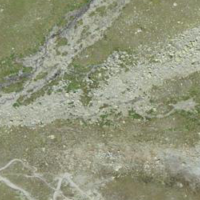
EUNIS habitat code: 26
Species observed at this site:
Jacobaea incana